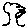
Label: tree